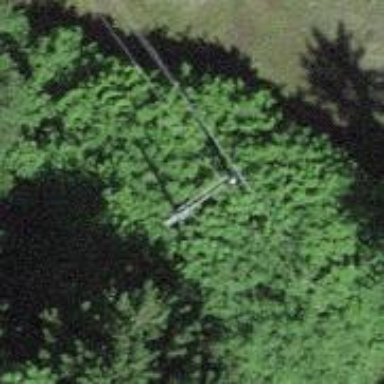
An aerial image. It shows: Power pole.